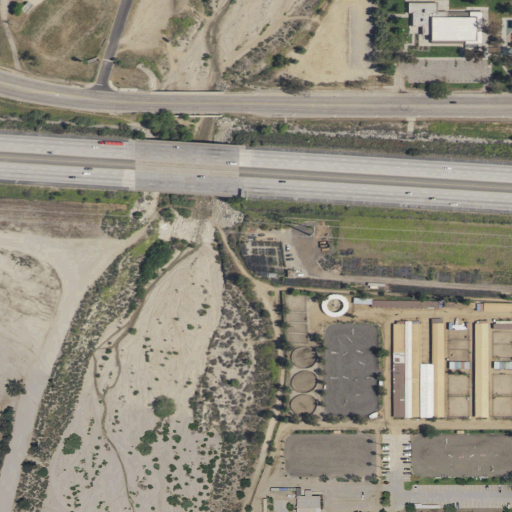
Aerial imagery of valley in California named Little Tujunga Canyon containing medium intensity development, grassland, low intensity development, open development, high intensity development, herbaceous wetlands, barren land, and shrub